Question: I have installed Android Studio and when I run it I get this message:
> Android SDK was installed to C:\Users\Nathan\AppData\Local\Android\sdk
Refresh Sources:
Fetched Add-ons List successfully
Refresh Sources
Installing Archives:
Preparing to install archives
Download interrupted: URL not found.
Done. Nothing was installed.

I have tried everything in similar posts I found here on stackoverflow, suck us downloading the plugin files of another version, and none worked for me.
Why is this happening?
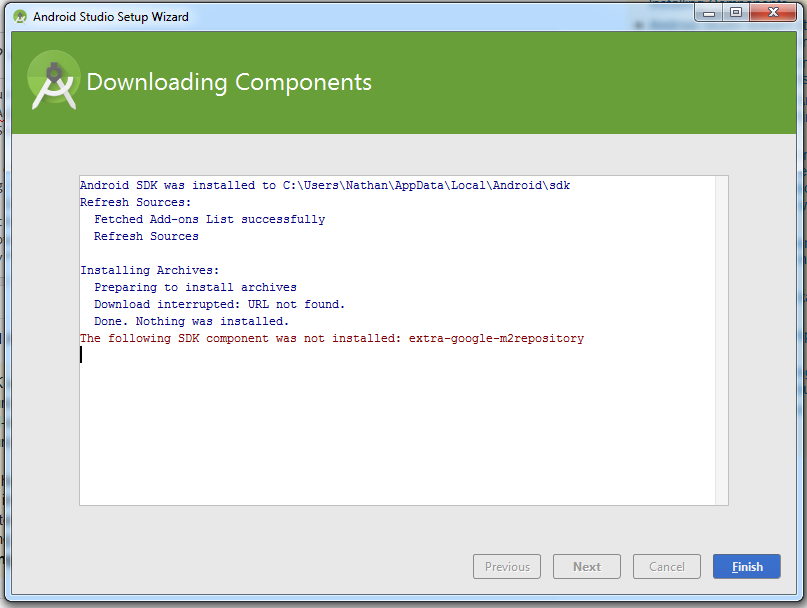
Answer: I had the same problem. I started the sdk-manager manually and it installed lots of packages. After finishing and restart android-studio it started normally.